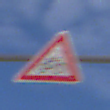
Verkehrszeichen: RadverkehrLinks
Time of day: Midday
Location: Outdoor (Nature)
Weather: PartlyCloudy
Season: NotSpecified
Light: Natural